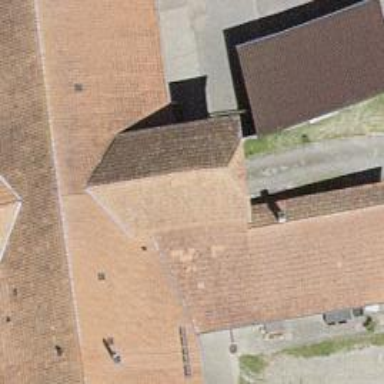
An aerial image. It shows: Farm building.